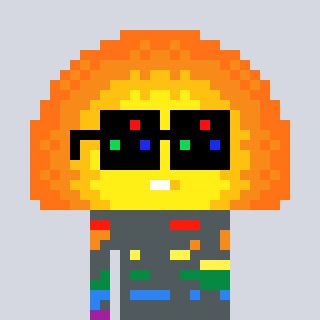
a pixel art character with square black sunglasses, a sunset-shaped head and a magenta-colored body on a cool background